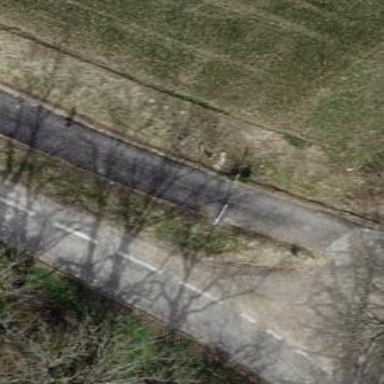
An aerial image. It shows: Swing gate.